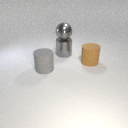
large gray metal sphere above large gray metal cylinder